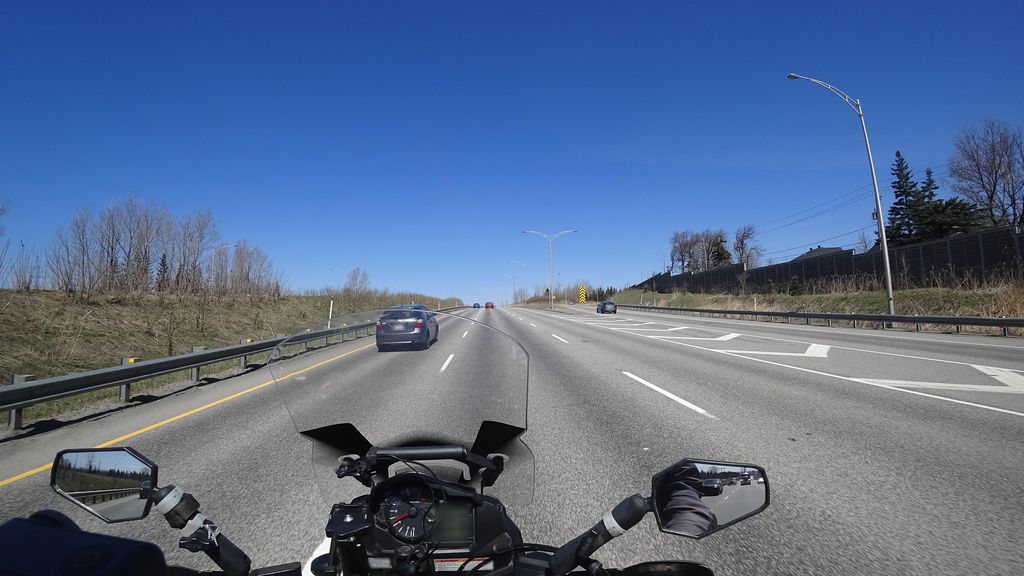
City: quebec_city